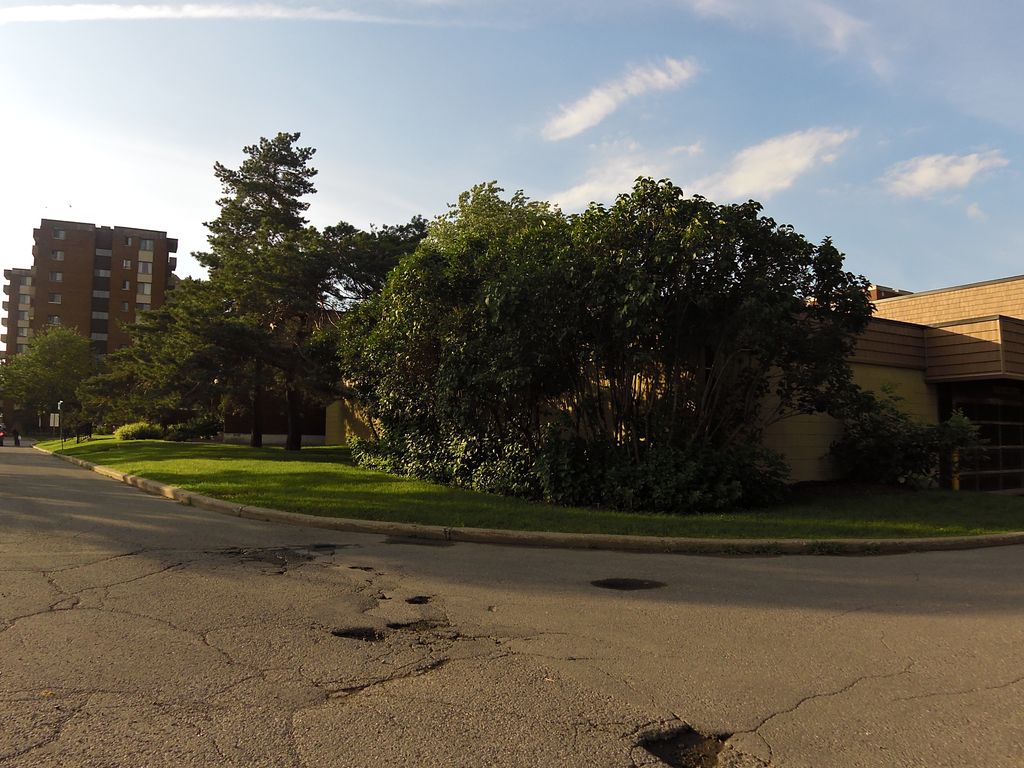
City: ottawa-gatineau